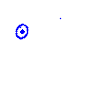
Particle: proton